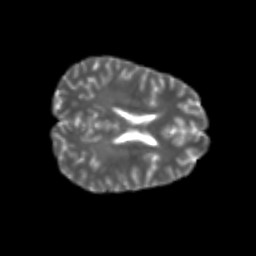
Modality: T2w
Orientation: axial
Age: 24
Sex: male
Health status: healthy
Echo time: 0.074 s